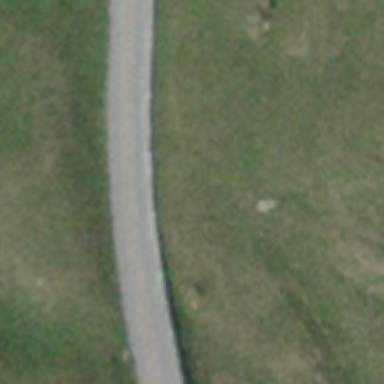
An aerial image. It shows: Unclassified road with paved surface.